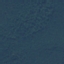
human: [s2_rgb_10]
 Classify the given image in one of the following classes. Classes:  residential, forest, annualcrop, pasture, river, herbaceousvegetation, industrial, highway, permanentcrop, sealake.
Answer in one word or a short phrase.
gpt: Forest